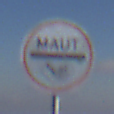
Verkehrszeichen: MautflichtigeStrecke
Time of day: MorningAfternoon
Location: Outdoor (Nature)
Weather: PartlyCloudy
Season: NotSpecified
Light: Natural